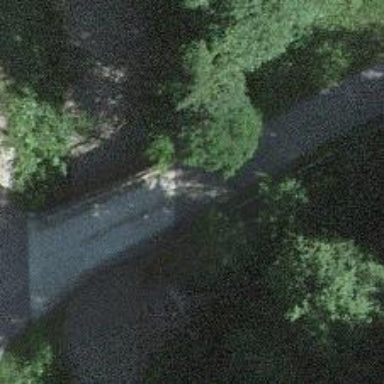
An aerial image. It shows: Track road on bridge with grade 1 tracktype.